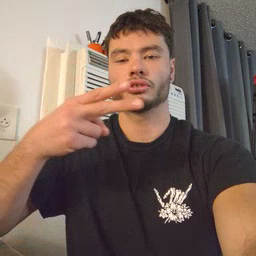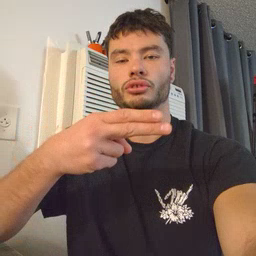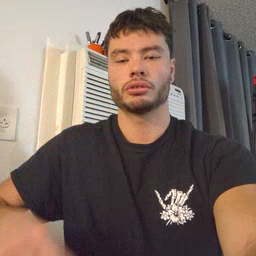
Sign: scissors